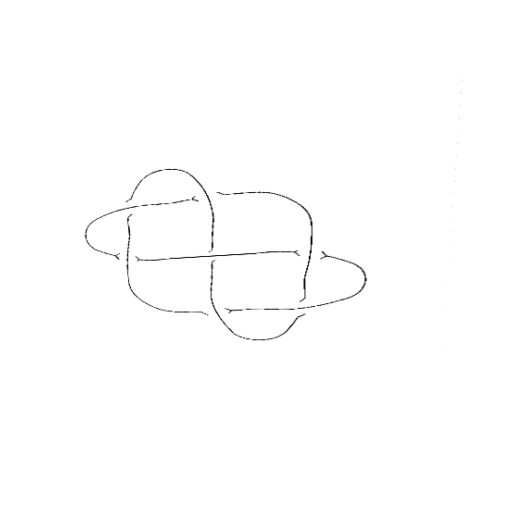
Crossing number: 7